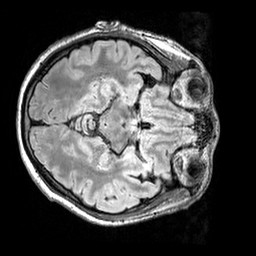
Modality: FLAIR
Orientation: axial
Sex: male
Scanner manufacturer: siemens
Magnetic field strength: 3 T
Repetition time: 5 s
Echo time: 0.395 s